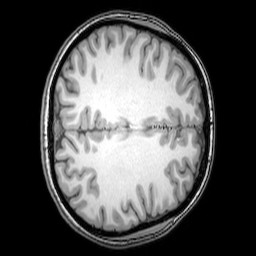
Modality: T1w
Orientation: axial
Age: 23
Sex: female
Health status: healthy
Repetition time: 0.081 s
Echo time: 0.037 s